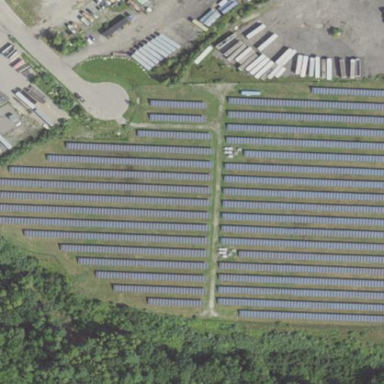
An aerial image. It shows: Solar power plant with photovoltaic technology surrounded by fence.